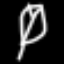
Label: leaf